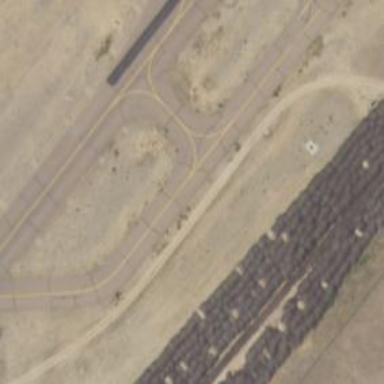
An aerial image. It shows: Image of taxiway at airport.